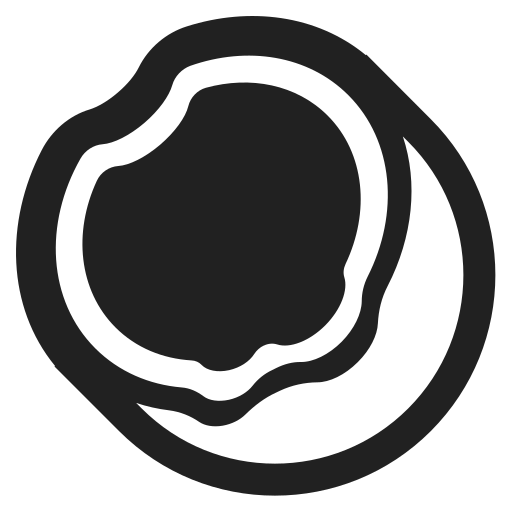
coconut high contrast